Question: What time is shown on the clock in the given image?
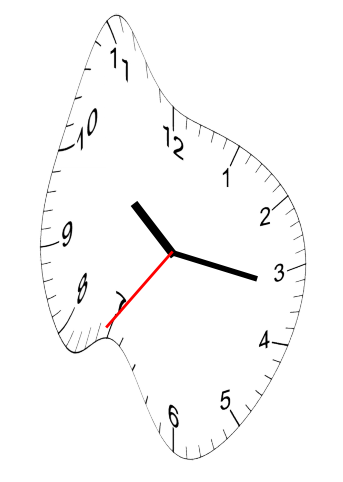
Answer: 10:16:36